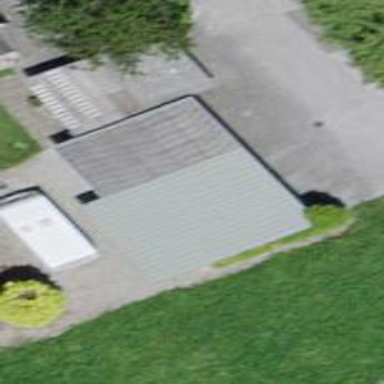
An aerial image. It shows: Shed.